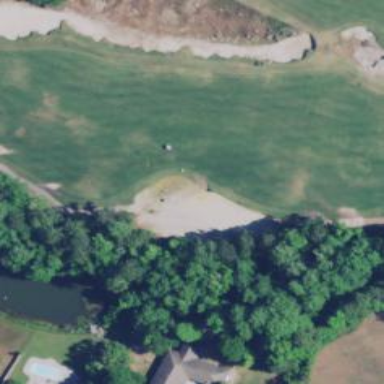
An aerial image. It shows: Golf fairway surrounded by grass.